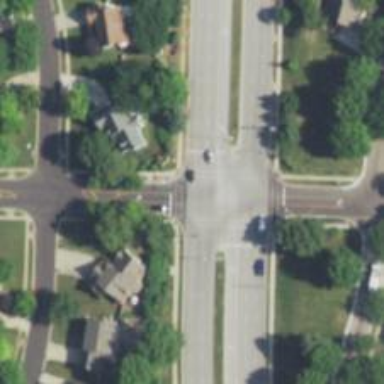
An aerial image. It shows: Road with dash markings.